Question: I'm moving a part of an app to Ember as the first part of hopefully migrating the full app. It is a rails app and I am at proof-of-concept stage. In my rails view (index2.html.erb) I have the following:
'''
<script type="text/x-handlebars">
<div>
here is outlet:
{{outlet}}
</div>
</script>
within index2
'''
However, this renders the Ember output at the bottom of the html page like this:

How would I fix this? Even if I put my Ember outlet in my Rails layout, it render the same.
thx for any help
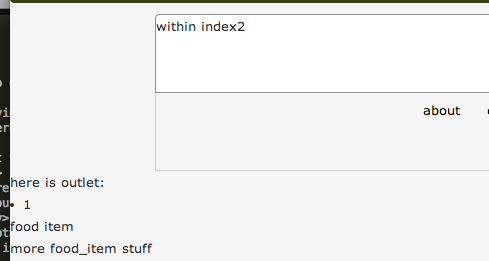
Answer: When declaring your ember app, include a reference to a div, as such:
'''
App = Ember.Application.create({
rootElement: '#app'
});
'''
And then create a div with that id in the location where you want your app to appear:
'''
<div id="app"></div>
'''
And now your app will be inserted within that div.